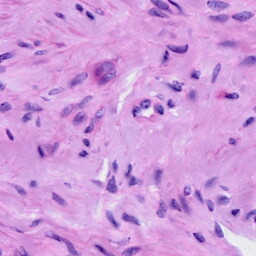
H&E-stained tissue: Cervix